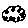
Label: cloud